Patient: sex M, age 68
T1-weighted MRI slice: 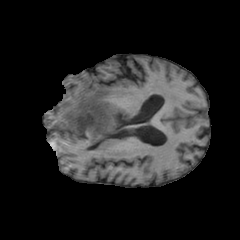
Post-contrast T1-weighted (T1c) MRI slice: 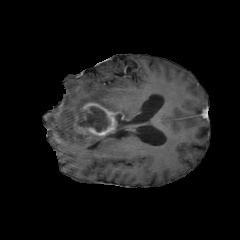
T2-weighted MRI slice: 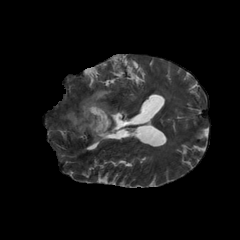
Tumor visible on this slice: yes
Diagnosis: Glioblastoma, IDH-wildtype
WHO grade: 4